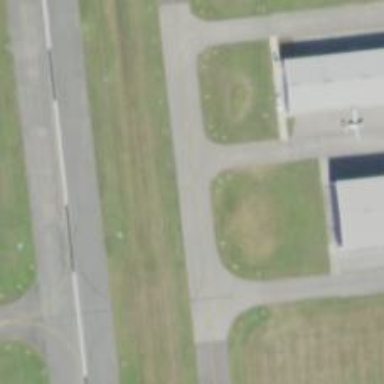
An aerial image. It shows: View of taxiway at the airport.